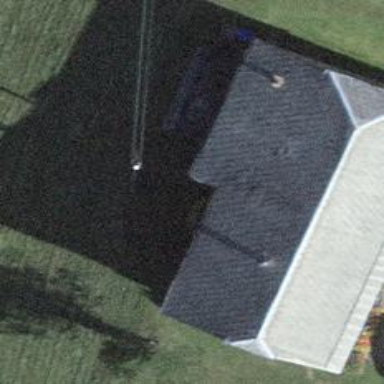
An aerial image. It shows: Minor power line.